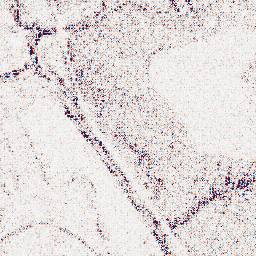
Category: wavelet
Decomposition family: wavelet_dwt
Decomposition parameters: wavelet: coif2
level: 1
Upsampling method: regularized
Upsampling parameters: scale: 2
lambda_reg: 0.001
Upsampling scale: 2